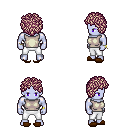
a pixel art fantasy rpg character, male body template, dark elf, purple skin, white sleeveless shirt, white pants, white blonde curly afro hairstyle, bracelets, brown slippers, four views (front, back, left, right), 2x2 character sprite sheet, small pixel art, hard edges, no anti-aliasing